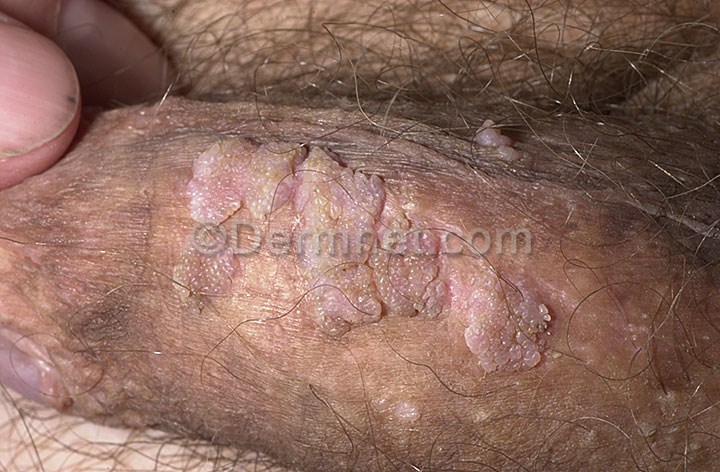
Disease: Herpes HPV and other STDs Photos